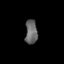
Tissue: lung
Cell type: Epithelial cells
Senescence score: 0.2126
Nuclear area (px): 290
Mean DAPI intensity: 102.507